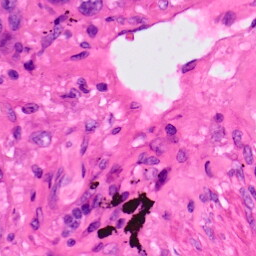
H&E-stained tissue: Lung